Brain MRI, t2w sequence, axial 2D slice.
Patient: age 37, sex F, weight 95 kg, height 1.95 m
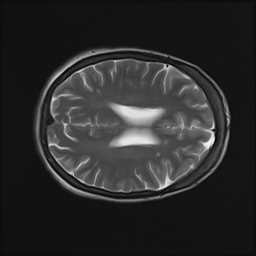